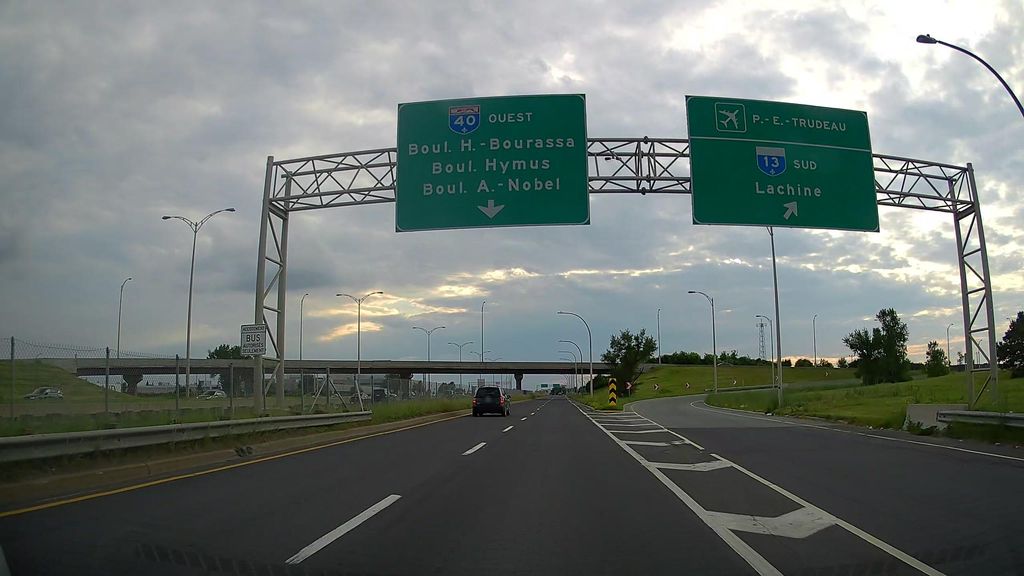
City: montreal